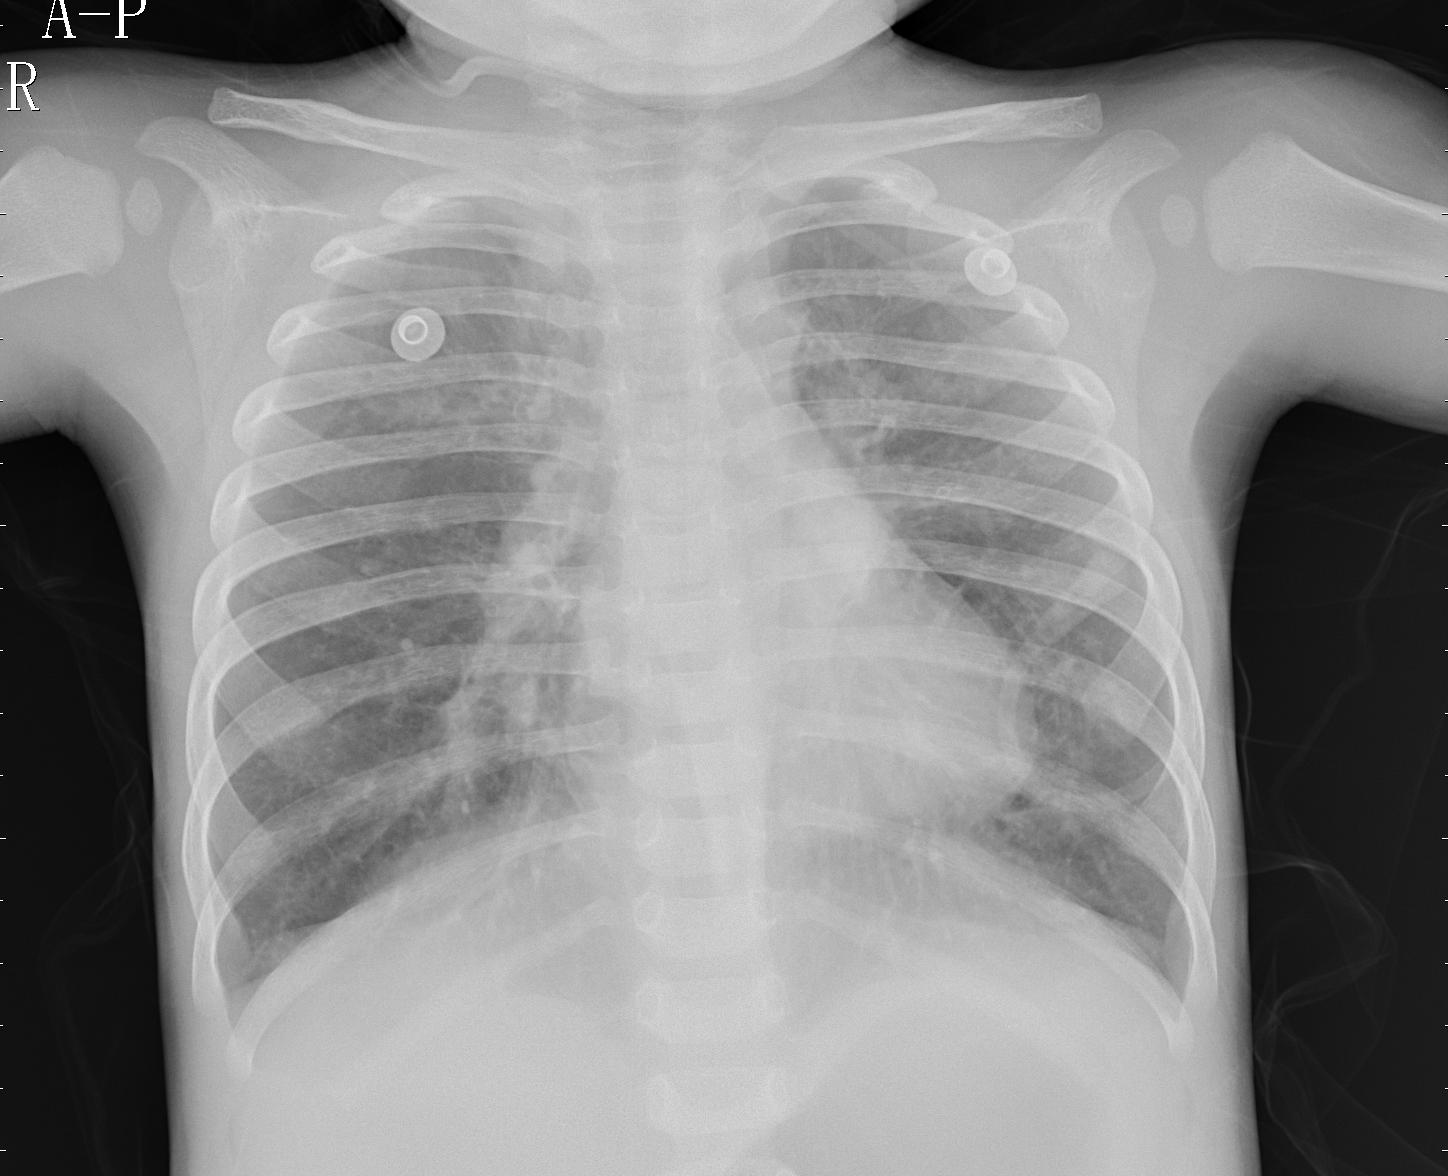
Diagnosis: PNEUMONIA